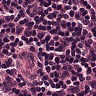
Metastatic tissue present: no